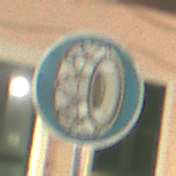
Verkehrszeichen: SchneekettenVorgeschrieben
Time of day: Night
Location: Outdoor (Urban)
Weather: PartlyCloudy
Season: NotSpecified
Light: Artificial